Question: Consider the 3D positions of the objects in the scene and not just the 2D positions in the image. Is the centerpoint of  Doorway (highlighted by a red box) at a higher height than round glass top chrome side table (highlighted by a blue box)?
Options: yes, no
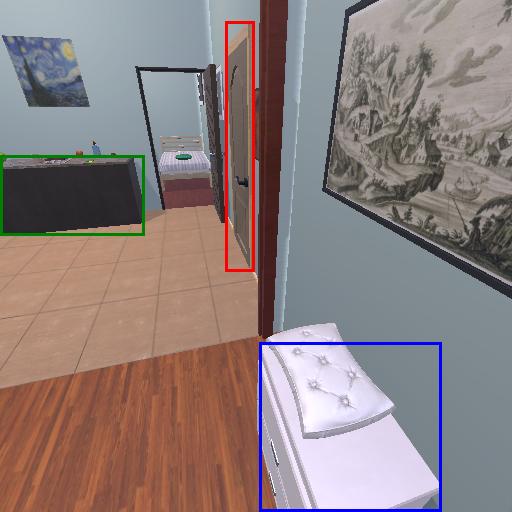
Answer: yes